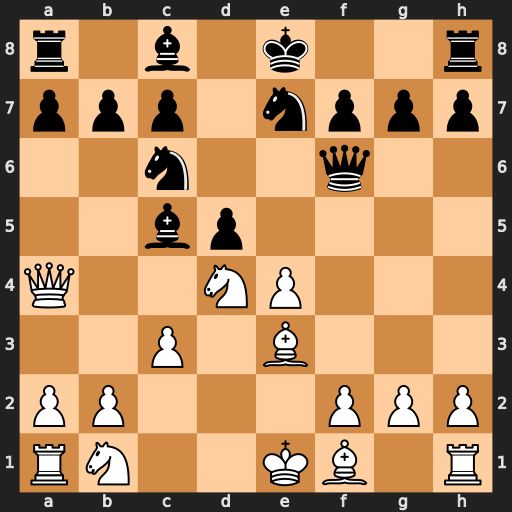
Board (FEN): r1b1k2r/ppp1nppp/2n2q2/2bp4/Q2NP3/2P1B3/PP3PPP/RN2KB1R
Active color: w
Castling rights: KQkq
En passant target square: -
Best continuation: Nxc6 Bxe3 Nxe7+ Bd7 Qc2 Bxf2+ Qxf2